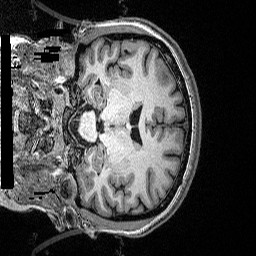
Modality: T1w
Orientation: coronal
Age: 40
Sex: female
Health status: ill
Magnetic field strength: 3 T
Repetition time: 2.53 s
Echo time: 0.00331 s